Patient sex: M
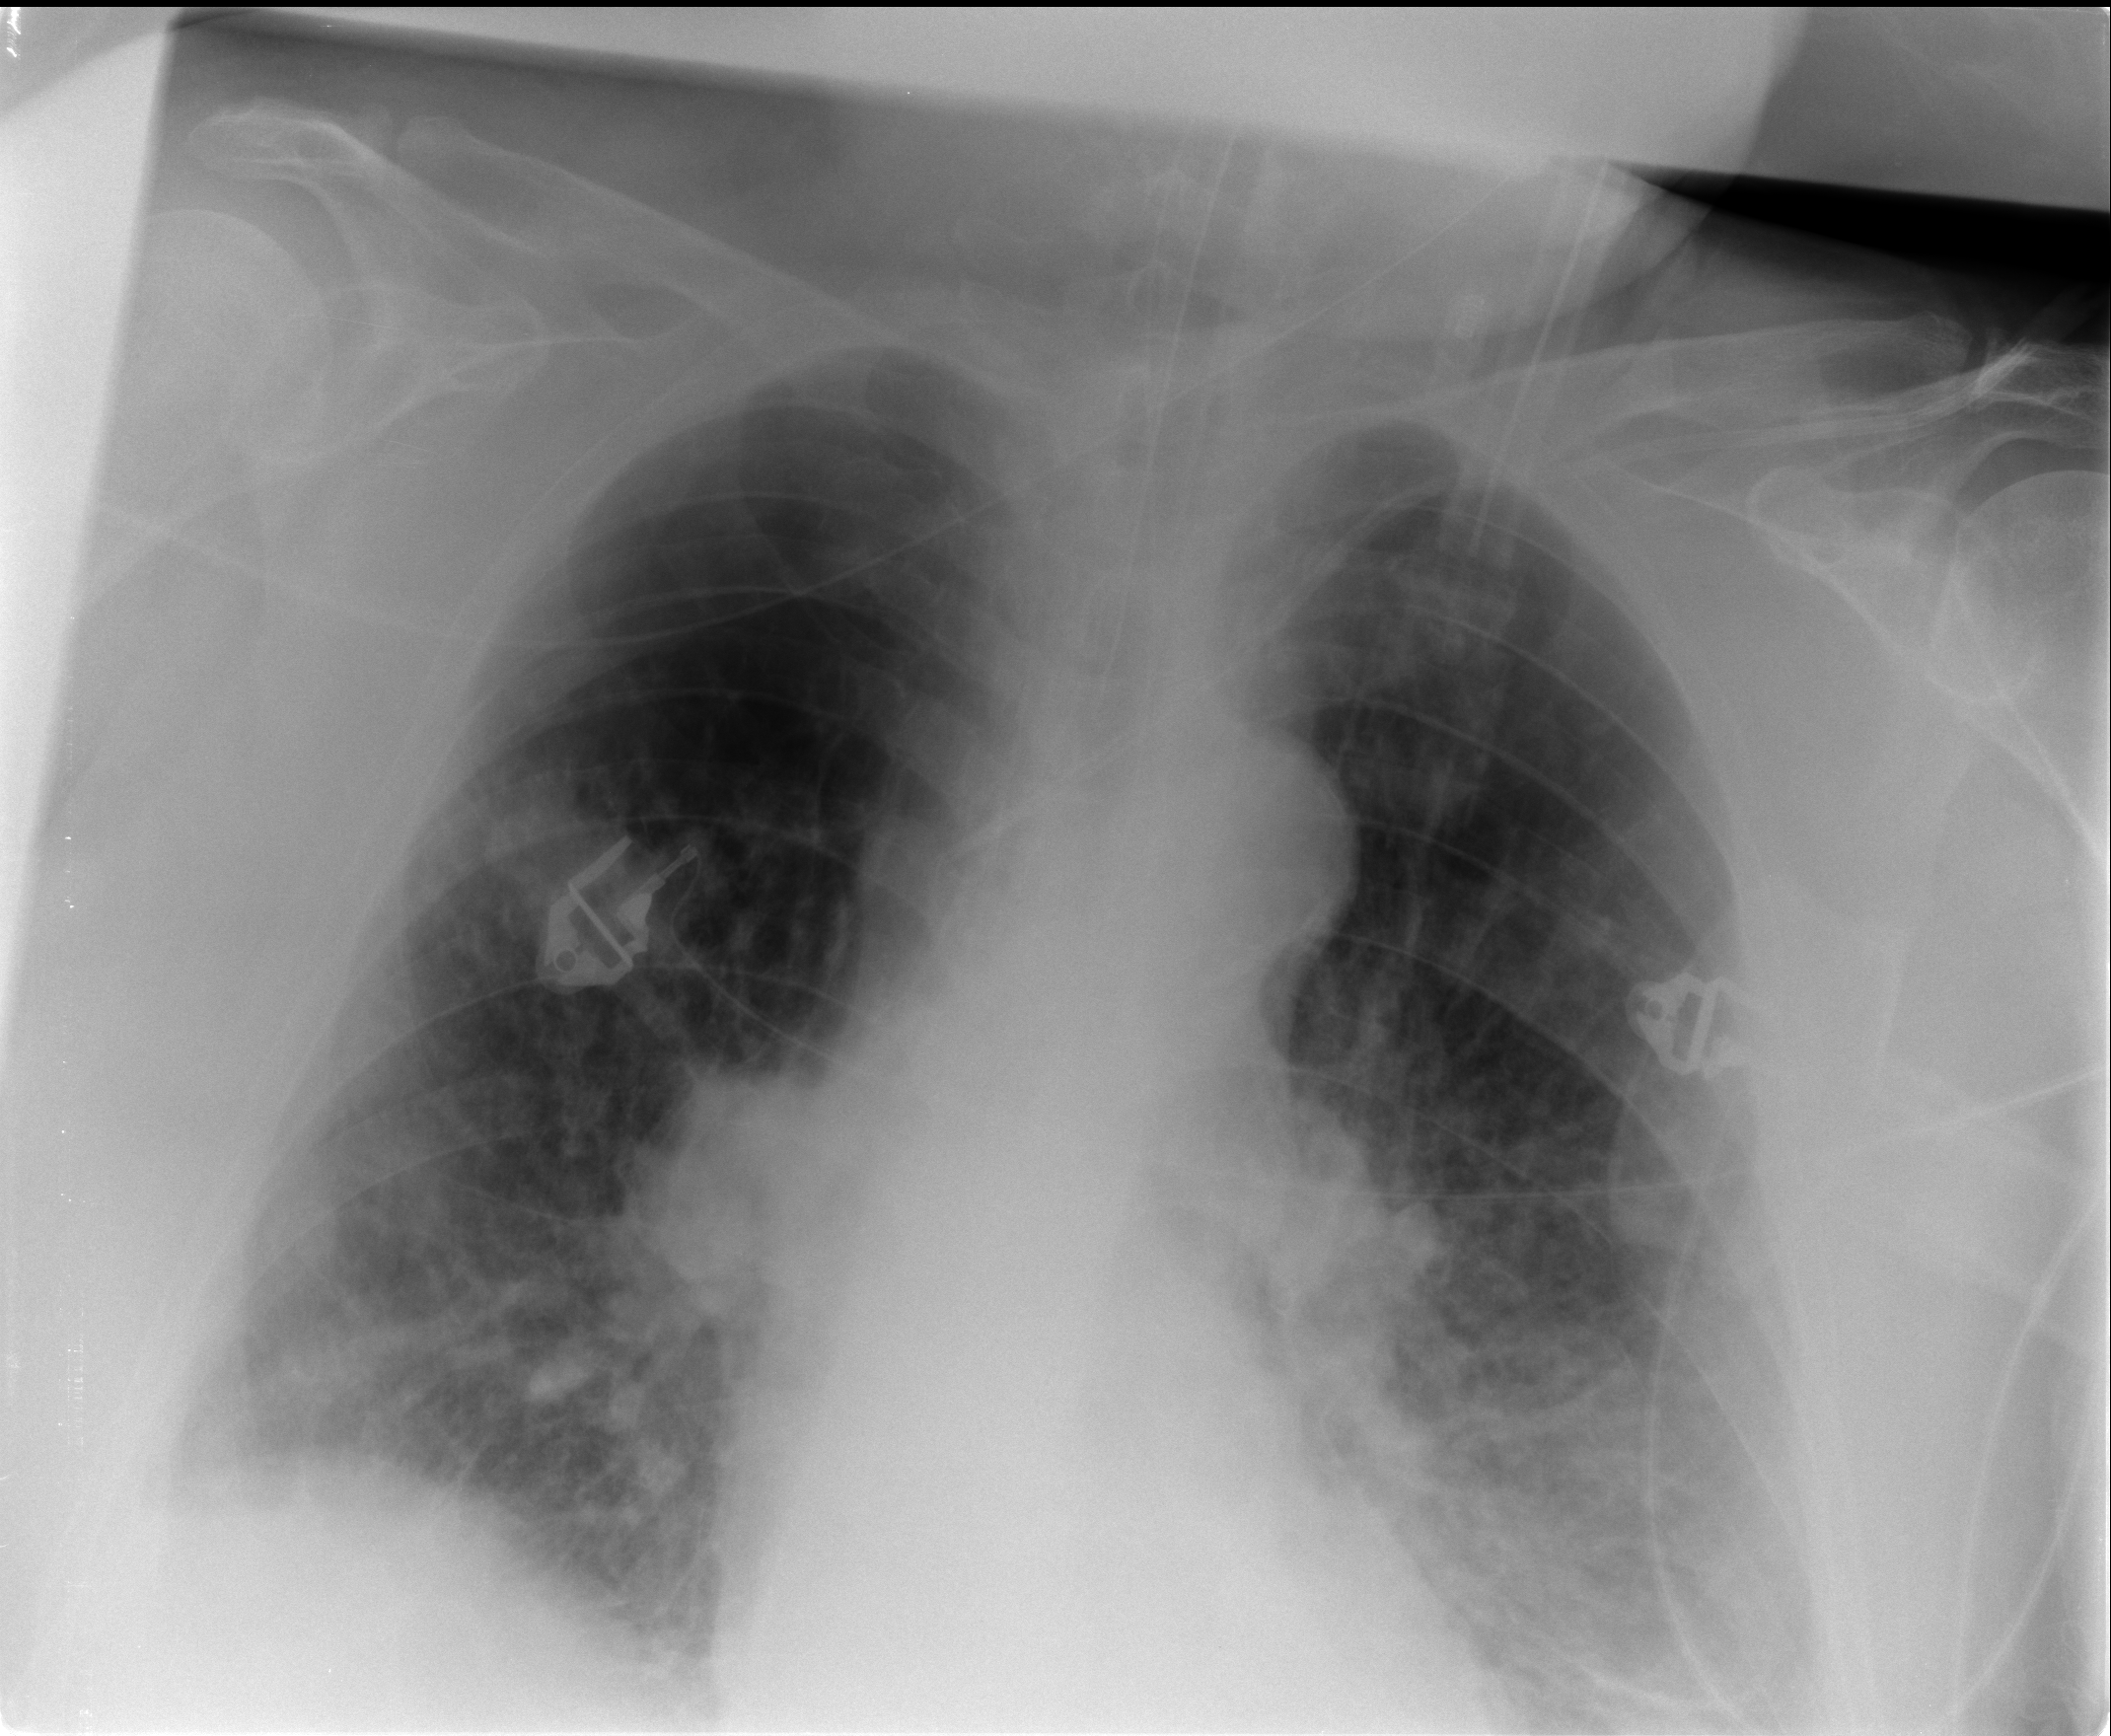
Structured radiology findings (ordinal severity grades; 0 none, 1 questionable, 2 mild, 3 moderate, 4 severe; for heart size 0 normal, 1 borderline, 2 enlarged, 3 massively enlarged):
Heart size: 0
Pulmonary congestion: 1
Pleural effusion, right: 1
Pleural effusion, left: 2
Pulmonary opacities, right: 2
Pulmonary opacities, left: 2
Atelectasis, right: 2
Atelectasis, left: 2